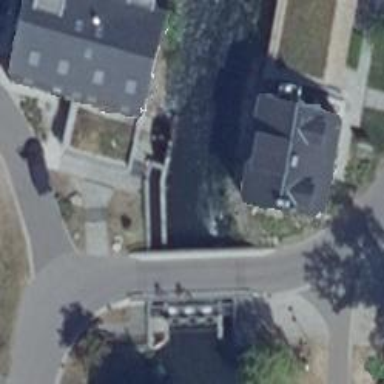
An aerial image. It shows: Watermill that is man-made.